Question: As the title says, I have a listview and the row contains among others a textview that has multiple lines.
Due to the fact that it has multiple lines it will behave like the pic shows.
Basically it should show only the first line, but what happens is the lines beneath are pushing up.
This only happens in ice cream sandwich and jelly bean. In ginger bread looks ok.

Here's the XML code of the row:
'''
<?xml version="1.0" encoding="utf-8"?>
<LinearLayout xmlns:android="http://schemas.android.com/apk/res/android"
android:id="@+id/main_list_row"
android:layout_width="fill_parent"
android:layout_height="fill_parent"
android:orientation="horizontal" >
<TextView
android:focusableInTouchMode="false"
android:clickable="false"
android:focusable="false"
android:id="@+id/item_yyyy"
android:gravity="center"
android:textIsSelectable="true"
android:layout_width="0dp"
android:layout_height="23dp"
android:layout_weight=".14"
android:textSize="15sp" />
<TextView
android:focusableInTouchMode="false"
android:clickable="false"
android:focusable="false"
android:id="@+id/item_dd"
android:gravity="center"
android:textIsSelectable="true"
android:layout_width="0dp"
android:layout_height="23dp"
android:layout_weight=".11"
android:textSize="15sp" />
<TextView
android:focusableInTouchMode="false"
android:clickable="false"
android:focusable="false"
android:id="@+id/item_mm"
android:gravity="center"
android:textIsSelectable="true"
android:layout_width="0dp"
android:layout_height="23dp"
android:layout_weight=".11"
android:textSize="15sp" />
<TextView
android:focusableInTouchMode="false"
android:clickable="false"
android:focusable="false"
android:id="@+id/item_state"
android:gravity="center"
android:textIsSelectable="true"
android:layout_width="0dp"
android:layout_height="23dp"
android:layout_weight=".13"
android:textSize="15sp" />
<TextView
android:focusableInTouchMode="false"
android:clickable="false"
android:focusable="false"
android:id="@+id/item_pu"
android:gravity="center"
android:textIsSelectable="true"
android:layout_width="0dp"
android:layout_height="23dp"
android:layout_weight=".11"
android:textSize="15sp" />
<TextView
android:focusableInTouchMode="false"
android:clickable="false"
android:focusable="false"
android:id="@+id/item_detailes"
android:paddingLeft="5dp"
android:textIsSelectable="true"
android:layout_width="0dp"
android:layout_height="23dp"
android:layout_weight=".40"
android:textSize="15sp" />
</LinearLayout>
'''
I tried messing with android:padding in the row's xml but with no result.
What can I do?
Thanks.
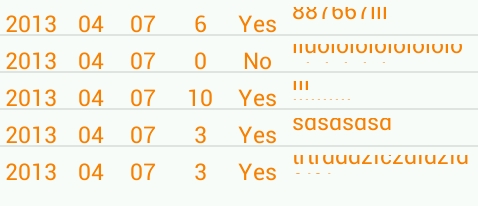
Answer: I fixed it with this line of code: android:singleLine="true".
Now It looks ok: